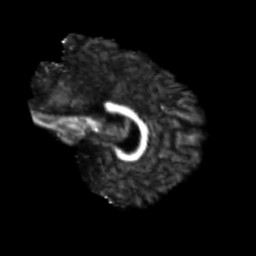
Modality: FA
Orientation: sagittal
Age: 29
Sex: male
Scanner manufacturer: siemens
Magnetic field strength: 3 T
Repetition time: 3.5 s
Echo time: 0.125 s